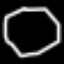
Label: octagon